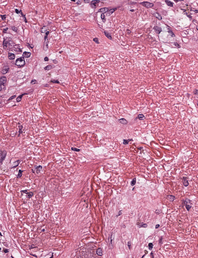
Tumor epithelial tissue: no
Tumor-associated stroma tissue: yes
Normal tissue: no